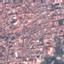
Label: Residential